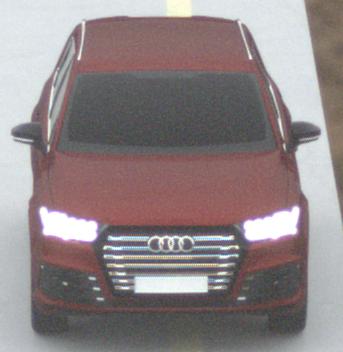
Make: Audi
Model: SQ7
Detailed model: -
Model produced from: 2016
Model produced until: 2018
Doors: 5
Color: red
Road condition: dry road
Daytime: midday
Contrast: low contrast